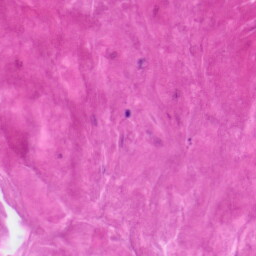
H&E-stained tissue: Tonsil